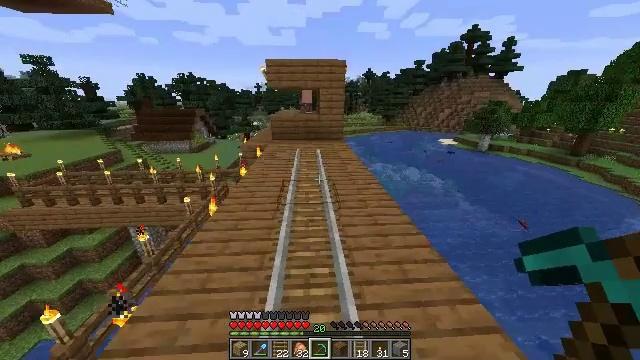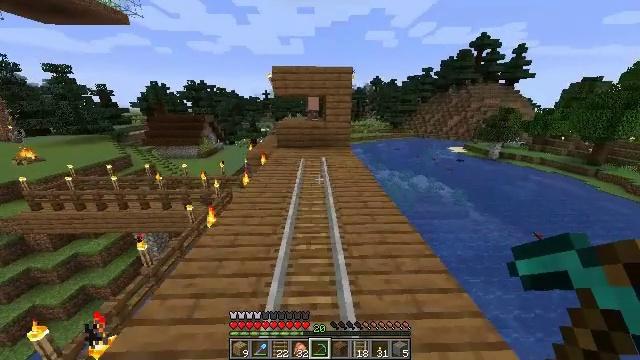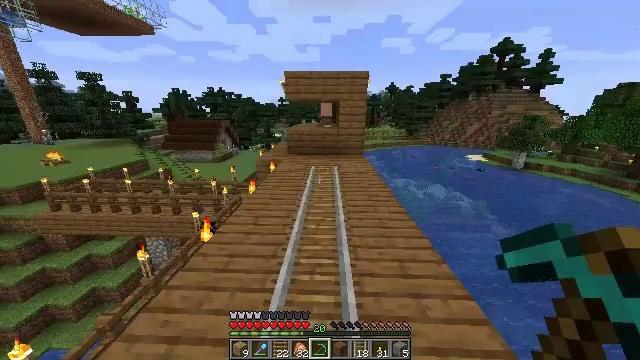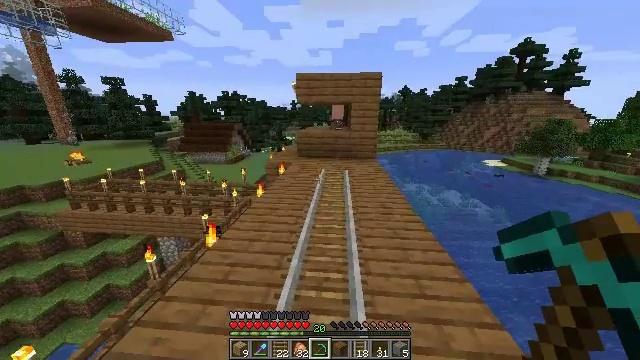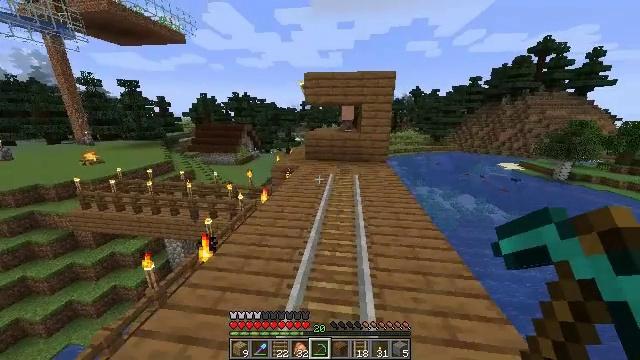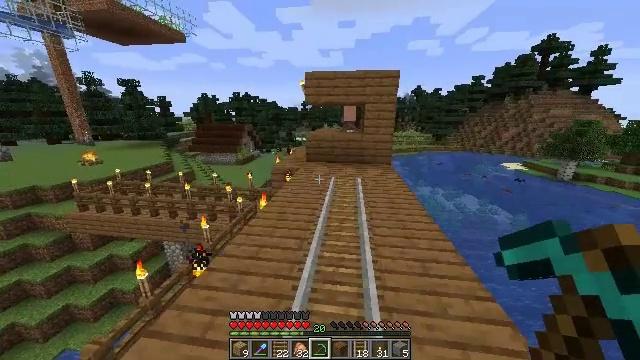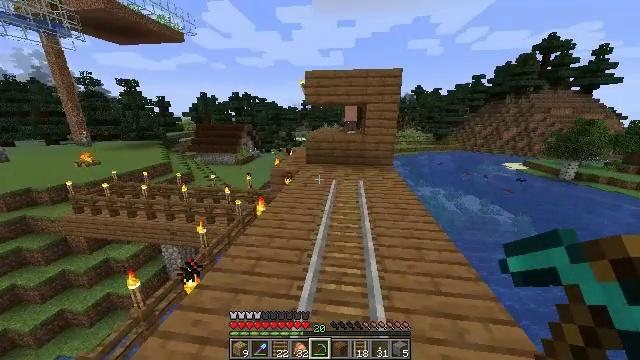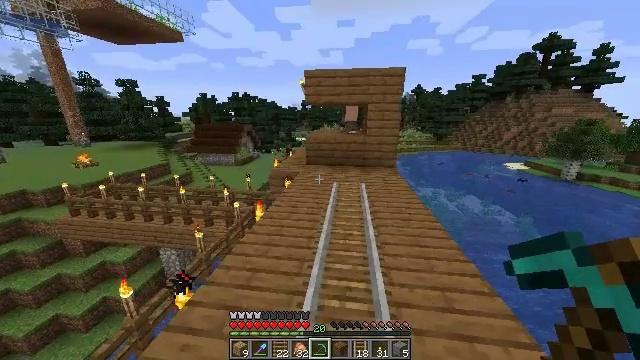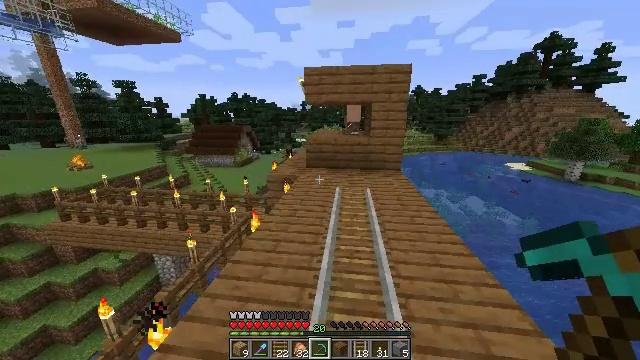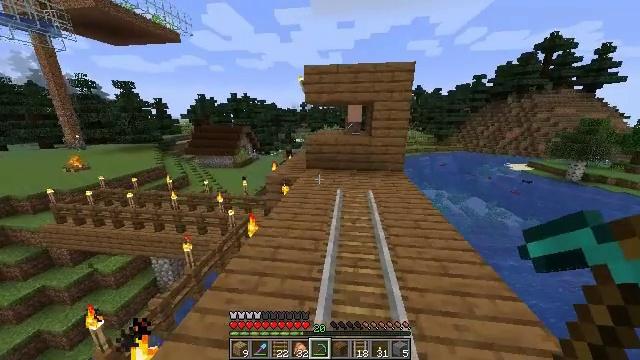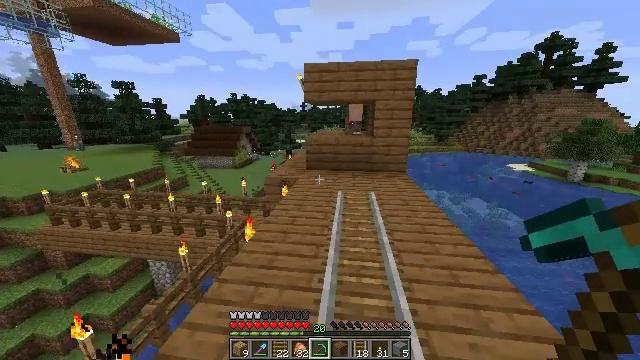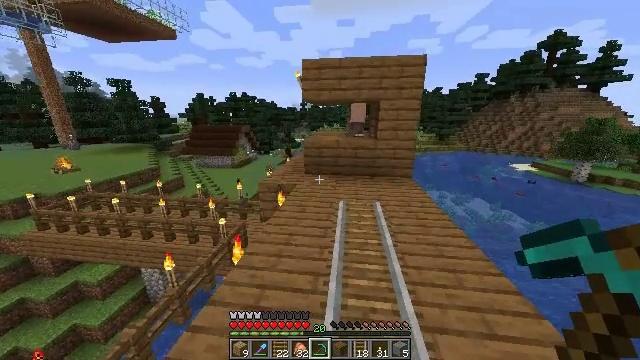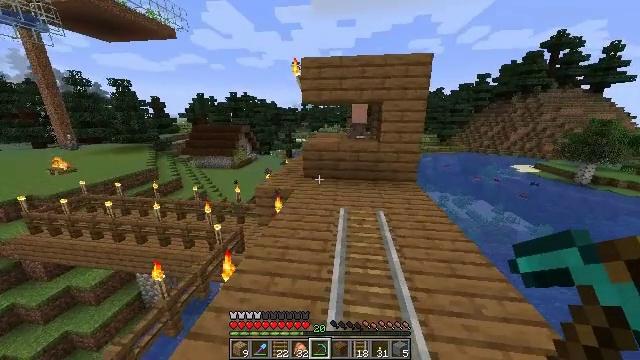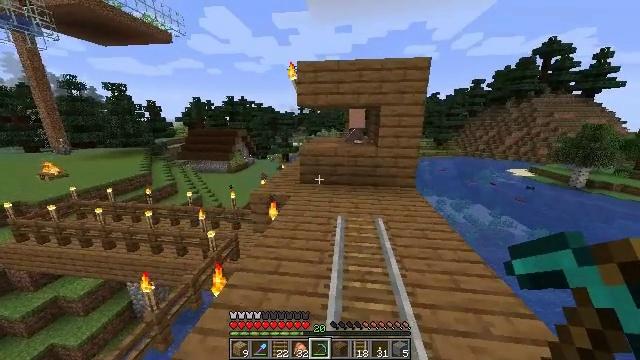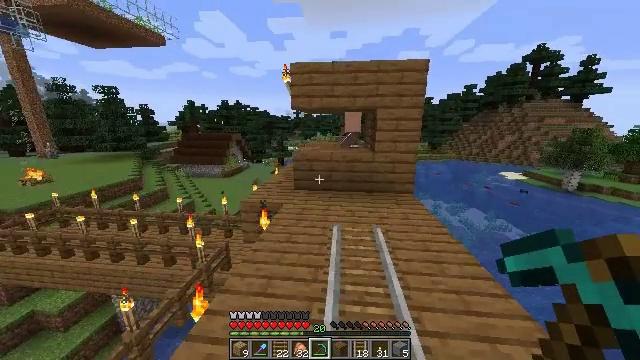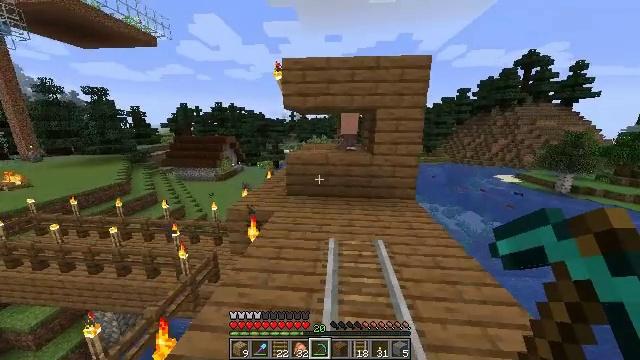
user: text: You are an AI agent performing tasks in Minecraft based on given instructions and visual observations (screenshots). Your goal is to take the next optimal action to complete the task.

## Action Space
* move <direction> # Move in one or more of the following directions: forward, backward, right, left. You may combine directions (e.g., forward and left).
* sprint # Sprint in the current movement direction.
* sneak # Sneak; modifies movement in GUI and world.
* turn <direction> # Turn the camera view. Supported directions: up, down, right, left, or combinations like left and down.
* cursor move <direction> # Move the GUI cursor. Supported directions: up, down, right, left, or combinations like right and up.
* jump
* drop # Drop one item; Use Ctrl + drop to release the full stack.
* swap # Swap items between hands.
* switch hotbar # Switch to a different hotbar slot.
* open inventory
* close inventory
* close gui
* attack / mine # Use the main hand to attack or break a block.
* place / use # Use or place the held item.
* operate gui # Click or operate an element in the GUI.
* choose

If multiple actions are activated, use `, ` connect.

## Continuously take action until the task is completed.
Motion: motion action
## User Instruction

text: Craft a brick.
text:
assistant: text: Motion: move forward, sprint, turn left and up
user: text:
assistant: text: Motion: move forward, sprint, turn left and up
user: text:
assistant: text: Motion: move forward, sprint, turn left
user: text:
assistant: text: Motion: move forward, turn left
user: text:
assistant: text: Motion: move forward
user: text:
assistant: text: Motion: move forward
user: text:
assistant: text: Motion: move forward, sprint
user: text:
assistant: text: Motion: move forward, sprint
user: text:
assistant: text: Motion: move forward, sprint
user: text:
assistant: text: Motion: move forward, sprint
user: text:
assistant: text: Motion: move forward
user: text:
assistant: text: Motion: move forward
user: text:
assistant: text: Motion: move forward, turn up
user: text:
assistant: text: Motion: move forward, turn right
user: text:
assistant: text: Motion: move forward, turn right
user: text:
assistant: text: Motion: move forward, turn right
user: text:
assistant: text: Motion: move forward, turn right
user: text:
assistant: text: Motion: move forward, turn right
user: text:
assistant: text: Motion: move forward
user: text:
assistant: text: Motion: move forward
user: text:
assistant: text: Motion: move forward
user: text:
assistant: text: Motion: move forward, turn right
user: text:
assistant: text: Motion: move forward
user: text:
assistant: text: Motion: move forward
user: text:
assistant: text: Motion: move forward
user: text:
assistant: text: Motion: move forward
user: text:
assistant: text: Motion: move forward
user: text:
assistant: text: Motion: move forward
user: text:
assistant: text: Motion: move forward
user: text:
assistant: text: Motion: move forward